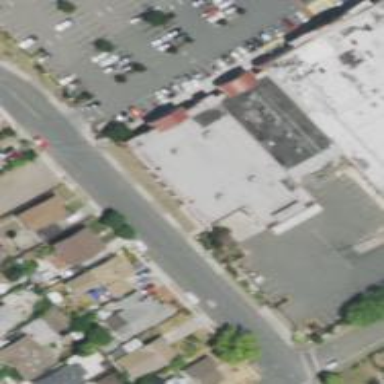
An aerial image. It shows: Hardware shop located inside building.